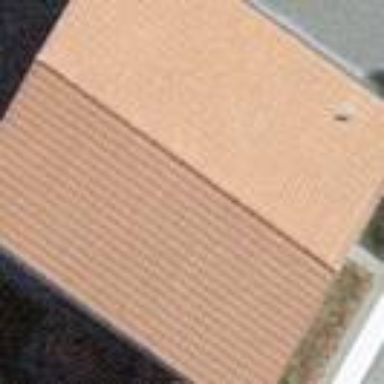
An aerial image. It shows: Residential building.